Question: Im using the folloing dialog and I want to change the gray color for the button and the header to blue,
how should I do that?
This is the code
'''
$dialog.dialog({
autoOpen: false,
modal: true,
show: {effect: 'fade', duration: 2000},
buttons: {
'''

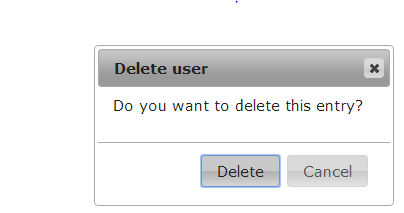
Answer: This would style your buttons.
'''
open: function (e, ui) {
$(this).parent().find(".ui-dialog-buttonpane .ui-button")
.addClass("orange");
}
});
'''
'''
.ui-dialog .ui-dialog-buttonpane .ui-dialog-buttonset .orange {
/* put styling here */
}
'''
For title bar:
'''
.ui-dialog > .ui-widget-header {background: red;}
'''